Question: I've been stuck on this for a while. Please see image attached. I need to make a circle with a centered letter inside it and a line to text aligned centre to the circle. I need help with rest of the code.
'''
.lettercircle {
font-family: Helvetica, sans-serif;
background-color: #009cda;
color: #fff;
padding: 5px 12px;
border-radius: 50%;
font-size: 28px;
}
#div {
width: 499px;
height: 166px;
}
'''
'''
<div id="div">
<ul>
<li> <span>A</span>
DREAMWEAVER
</li>
<li> <span>B</span>
PHOTOSHOP
</li>
</ul>
</div>
'''

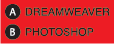
Answer: How about this:
'''
.lettercircle {
font-family: Helvetica, sans-serif;
background-color: #333;
color: #fff;
padding: 5px 9px;
border-radius: 50%;
font-size: 12px;
display: table-cell;
vertical-align: middle;
}
.title {
padding-left: 10px;
display: table-cell;
vertical-align: middle;
}
#div {
width: 499px;
background: red;
height: 100%;
padding: 10px;
}
#div > ul {
padding: 0;
display: table-cell;
vertical-align: middle;
}
#div > ul > li {
list-style: none;
padding: 10px;
font-family: Helvetica, sans-serif;
text-transform: uppercase;
display: table;
}
'''
'''
<div id="div">
<ul>
<li>
<span class="lettercircle">A</span>
<span class="title">DREAMWEAVER</span>
</li>
<li>
<span class="lettercircle">B</span>
<span class="title">PHOTOSHOP</span>
</li>
</ul>
</div>
'''